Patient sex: M
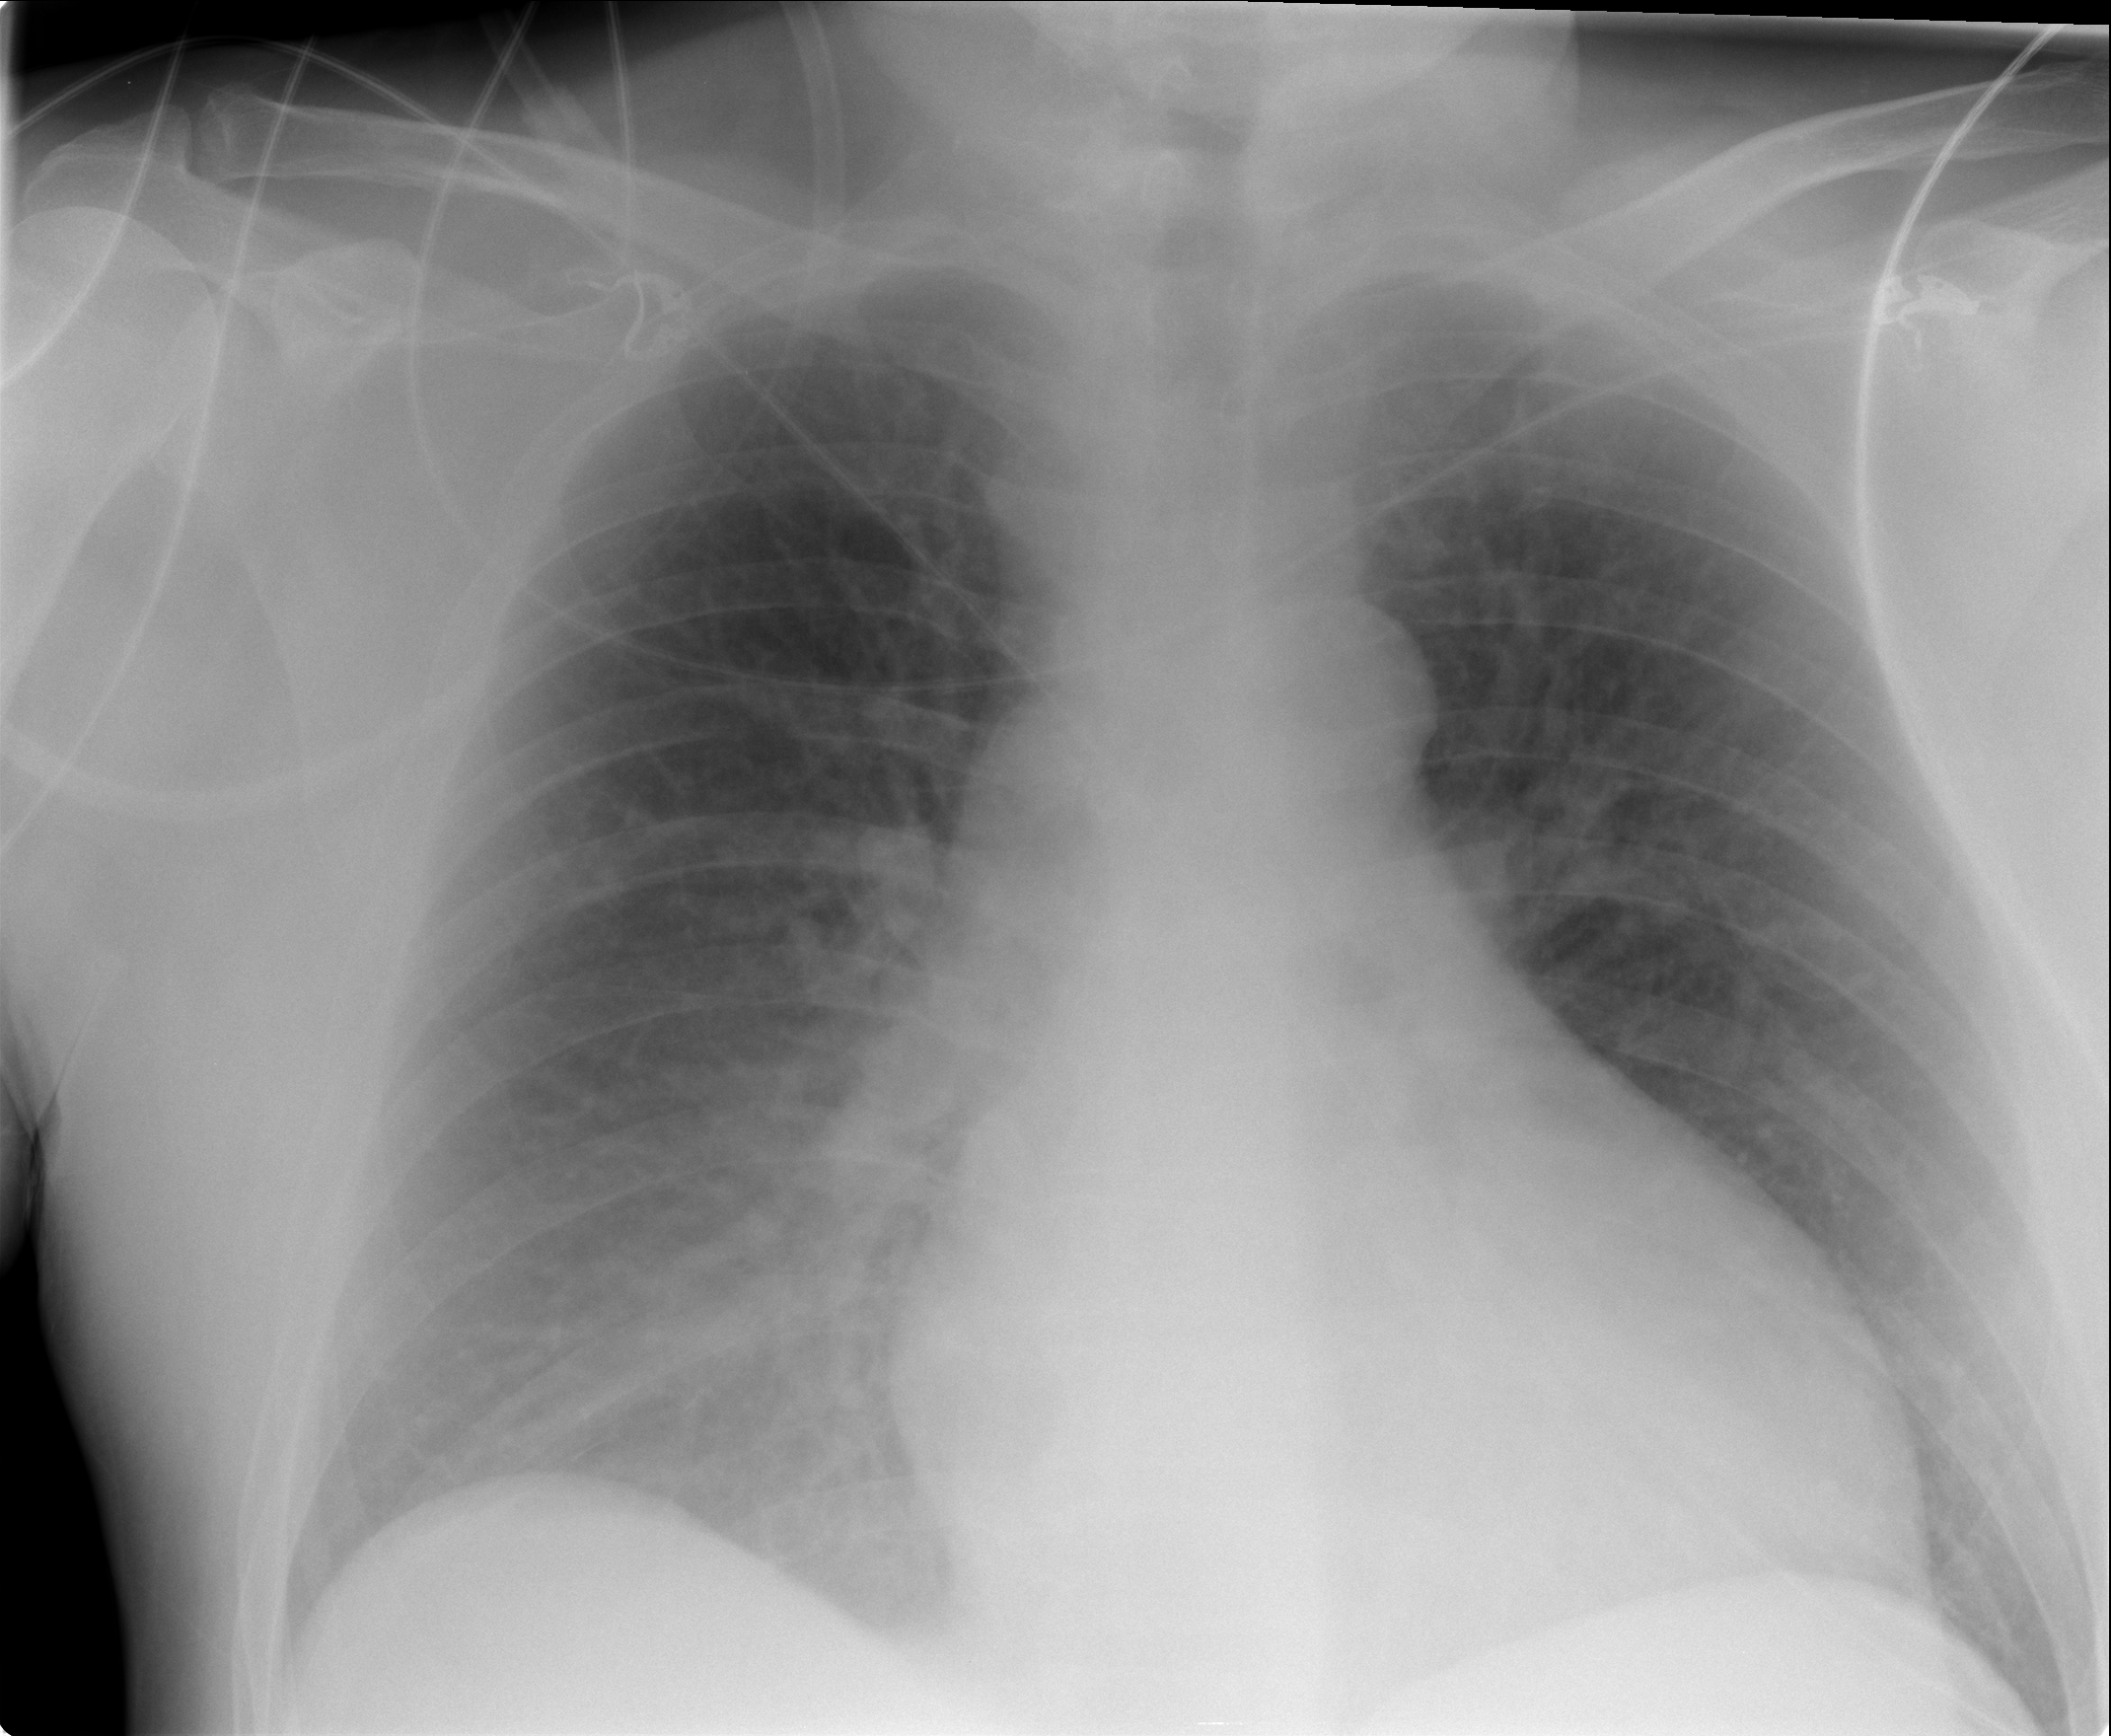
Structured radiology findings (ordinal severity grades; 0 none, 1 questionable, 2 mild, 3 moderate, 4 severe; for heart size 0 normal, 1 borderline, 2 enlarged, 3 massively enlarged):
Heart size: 2
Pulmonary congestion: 2
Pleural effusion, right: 0
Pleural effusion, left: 0
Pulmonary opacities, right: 0
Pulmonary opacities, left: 0
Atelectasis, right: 0
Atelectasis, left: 0